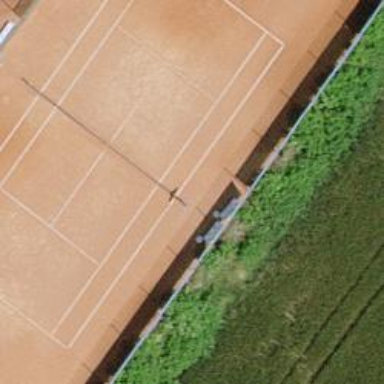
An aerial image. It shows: Tennis court in leisure pitch.